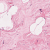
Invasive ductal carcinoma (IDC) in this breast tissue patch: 0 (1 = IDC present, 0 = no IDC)